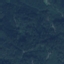
Land use / land cover class: Forest